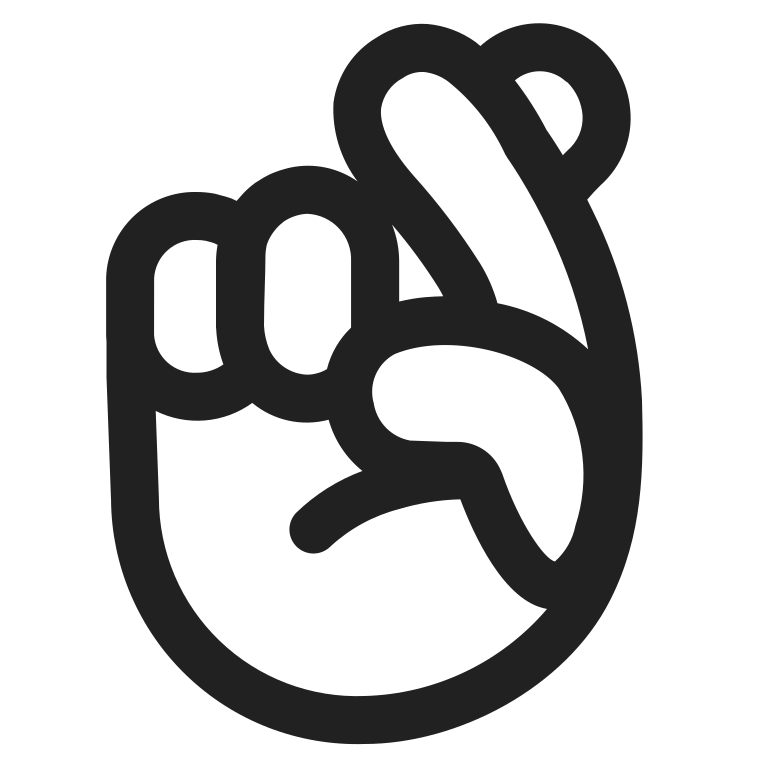
crossed fingers high contrast default